Aerial crown-view tile of a tropical tree (Barro Colorado Island, Panama), acquired 20240716:
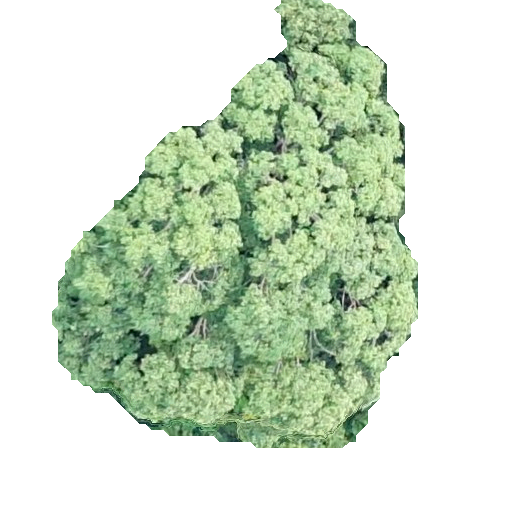
Species: Ocotea leptobotra
GBIF accepted scientific name: Ocotea leptobotra
Crown area: 169.429 m²